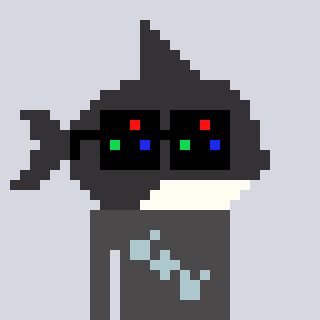
a pixel art character with square black sunglasses, a orca-shaped head and a grayscale-colored body on a cool background